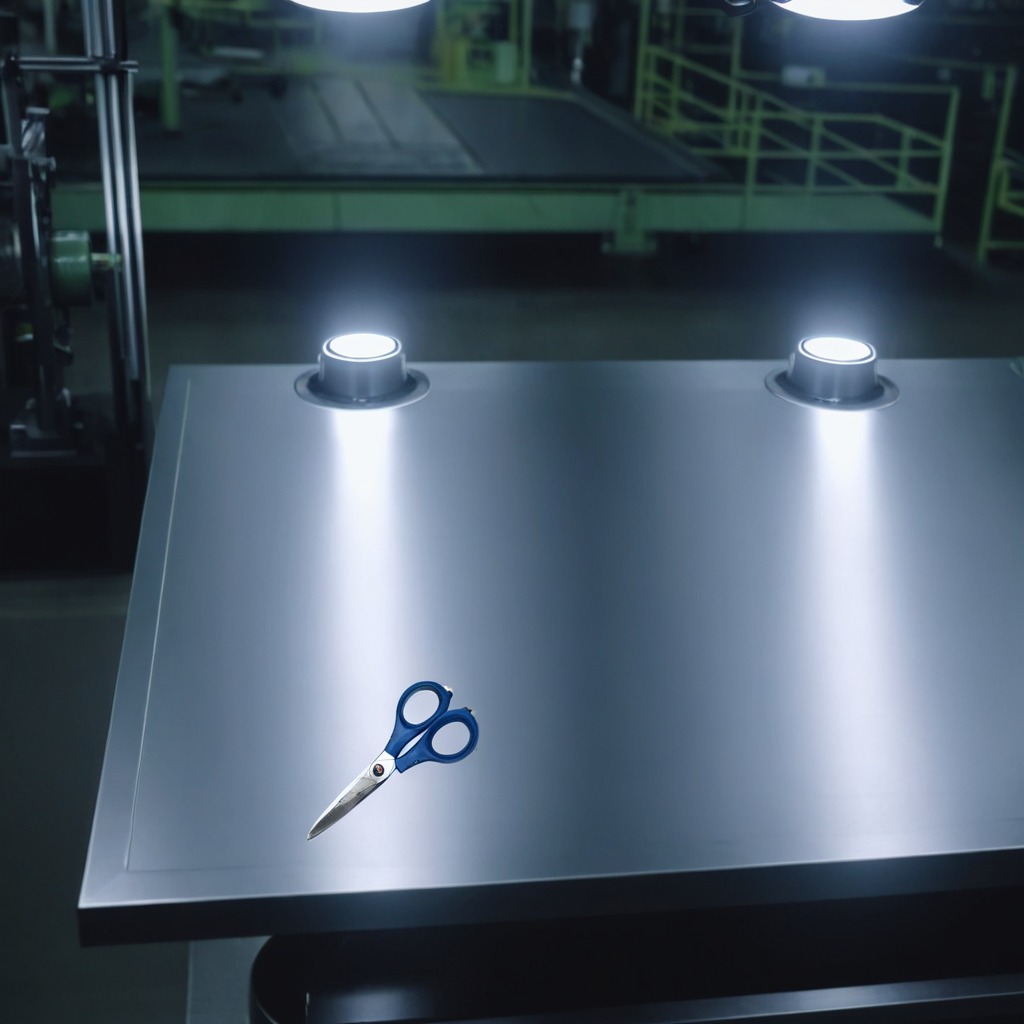
A scissor is lying on the metal table in a machine shop under fluorescent lights.